Field crop: maize
Growth stage: 2
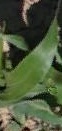
Species: maize